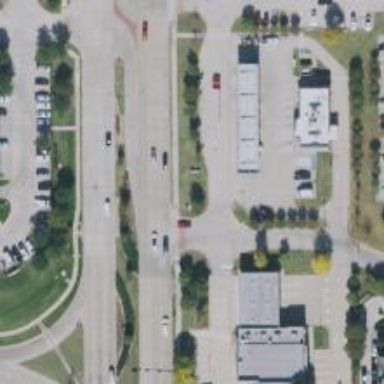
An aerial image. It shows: Primary highway with separate sidewalk.